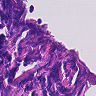
Metastatic tissue present: no